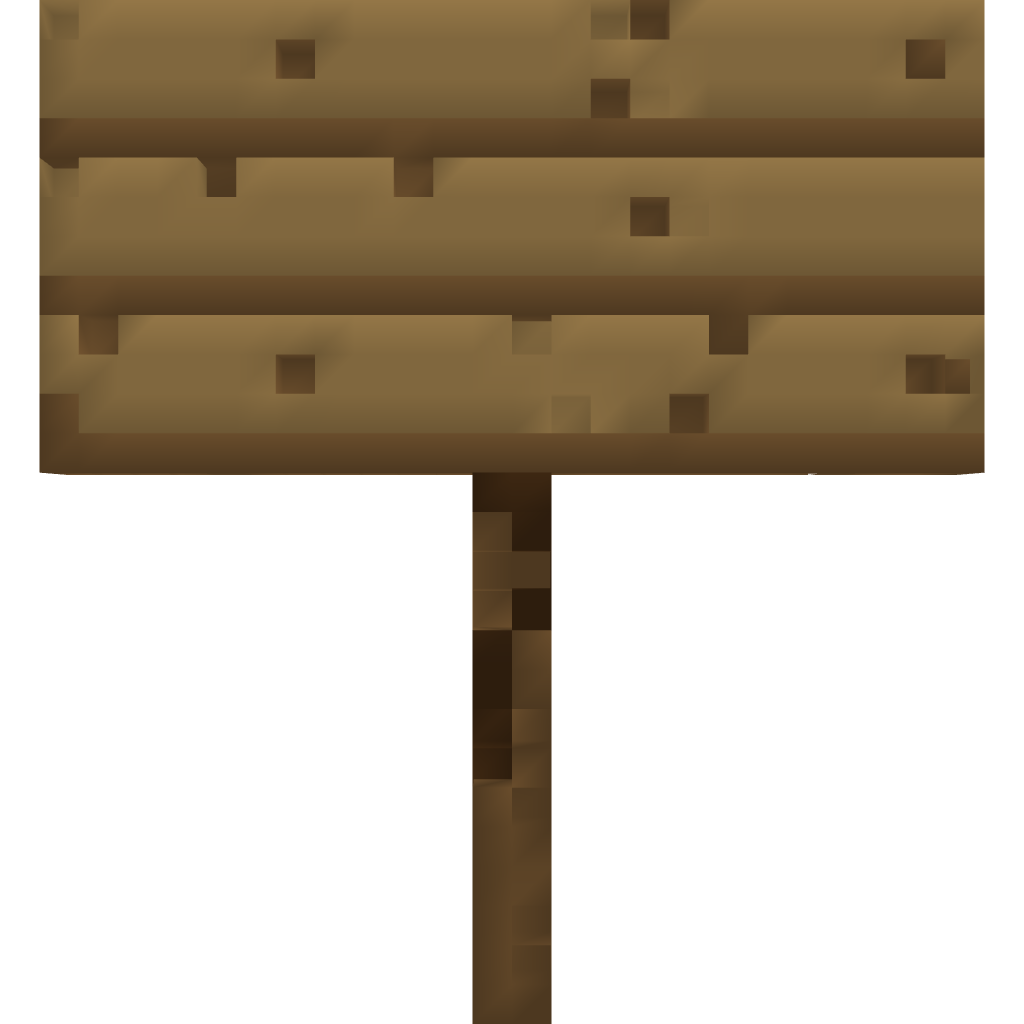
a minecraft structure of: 3D Lol Sign